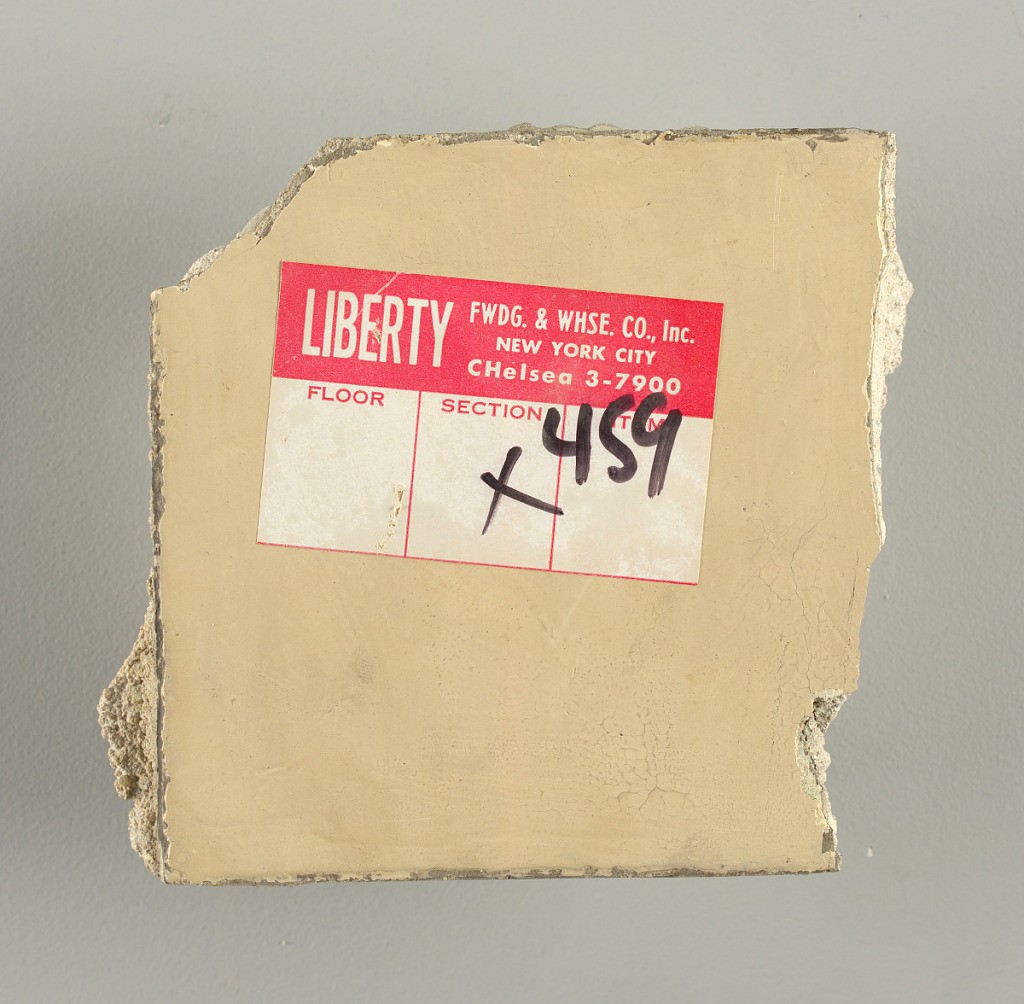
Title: Tile wall facing
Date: ca. 1725
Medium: Tin-glazed earthenware, underglaze
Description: Horizontal rectangle.  Thirty tiles wide and twenty-three tiles high with opening for fireplace eleven tiles wide and ten high.  Foliage arabesques disposed about three vertical axes from which are emphazised by urns at center and right, and at left by the figure of a standing woman carrying an infant on her arm and accompanied by two children.